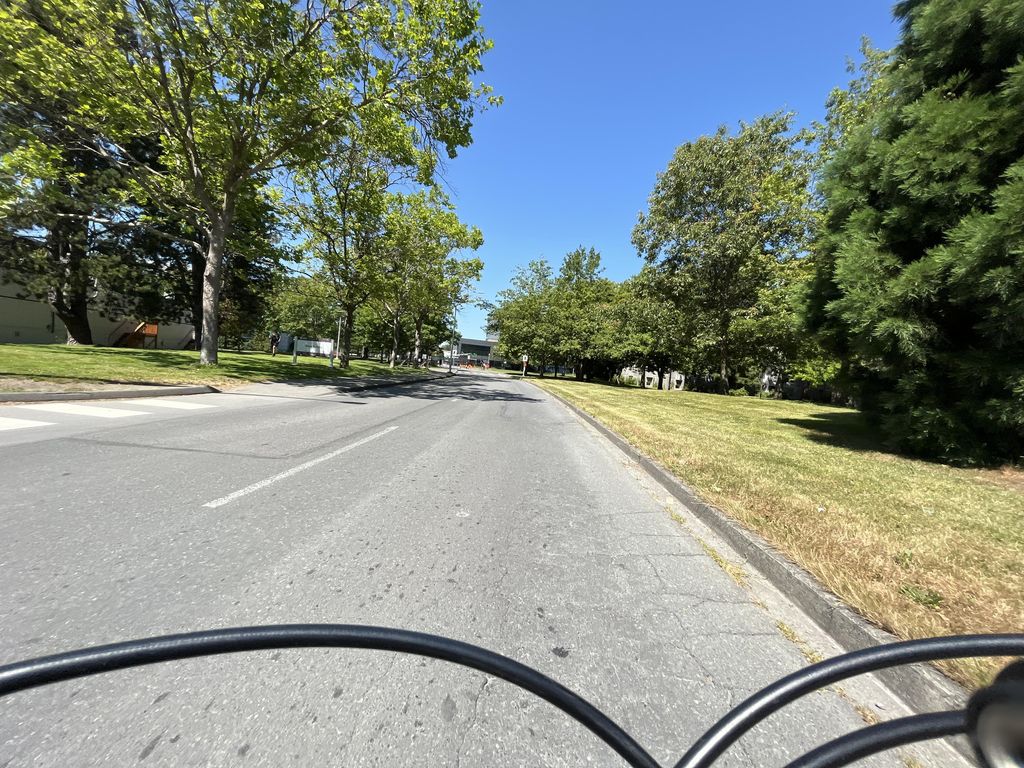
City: victoria